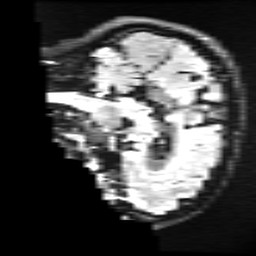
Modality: FLAIR
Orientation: sagittal
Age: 34
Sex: female
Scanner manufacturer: ge
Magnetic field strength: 3 T
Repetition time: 11 s
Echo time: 0.1497 s